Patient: sex M, age 77
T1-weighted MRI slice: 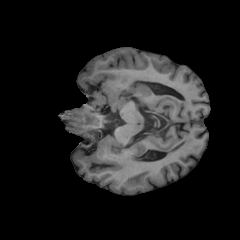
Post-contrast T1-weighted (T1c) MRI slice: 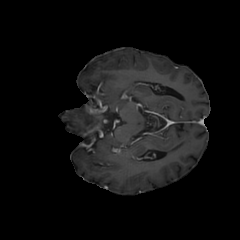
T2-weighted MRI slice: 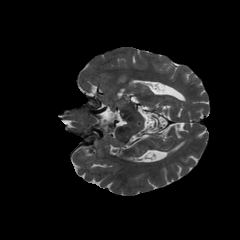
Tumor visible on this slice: no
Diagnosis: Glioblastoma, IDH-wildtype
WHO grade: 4